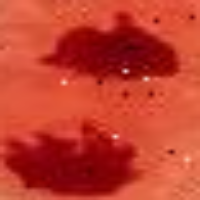
Label: telophase